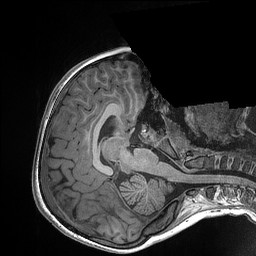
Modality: T1w
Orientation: axial
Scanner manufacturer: siemens
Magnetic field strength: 3 T
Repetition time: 2.3 s
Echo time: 0.00298 s